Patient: sex F, age 83
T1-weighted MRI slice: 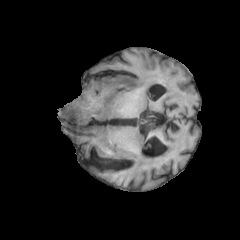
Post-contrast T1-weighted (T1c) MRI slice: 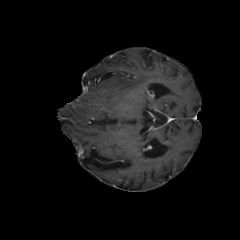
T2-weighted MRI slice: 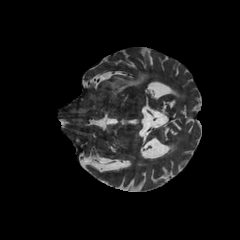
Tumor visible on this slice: yes
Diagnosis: Glioblastoma, IDH-wildtype
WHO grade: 4